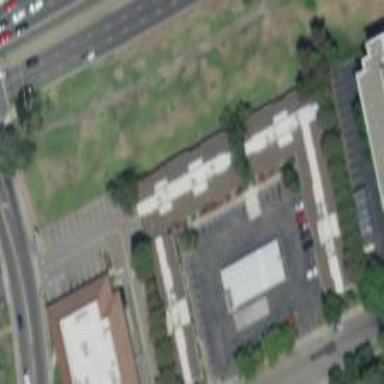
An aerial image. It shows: Building.